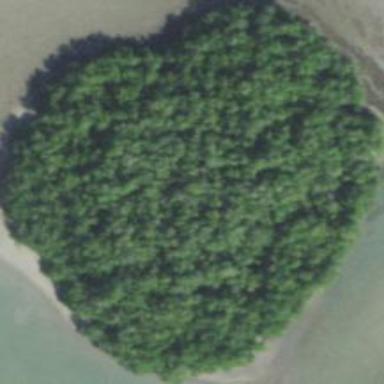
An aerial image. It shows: Islet.